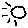
Label: sun